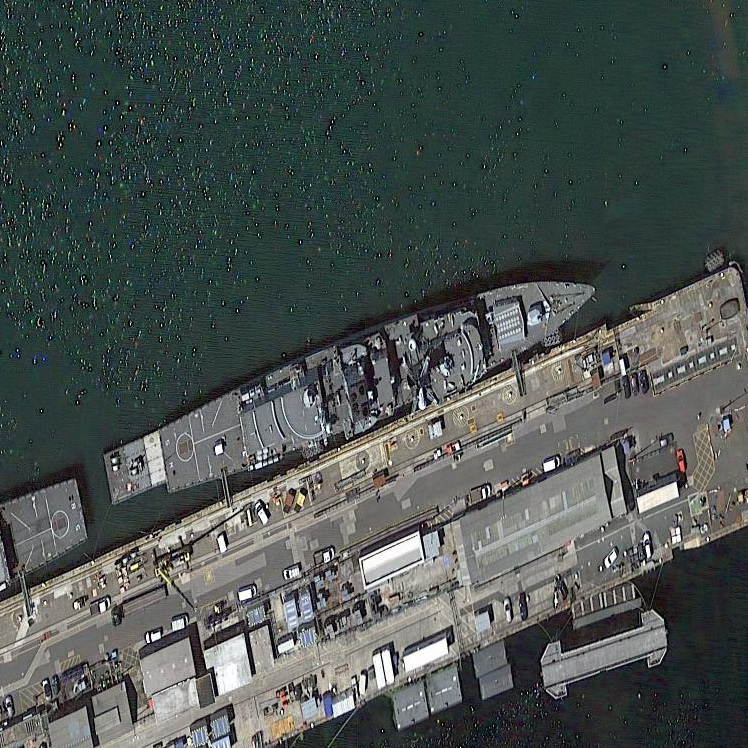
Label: destroyer